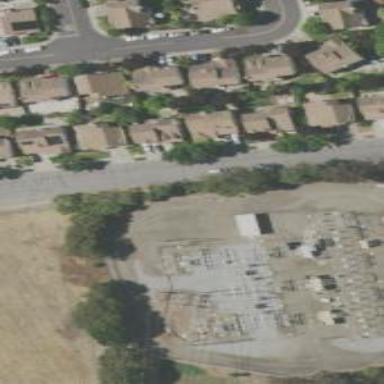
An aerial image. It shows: Power substation.